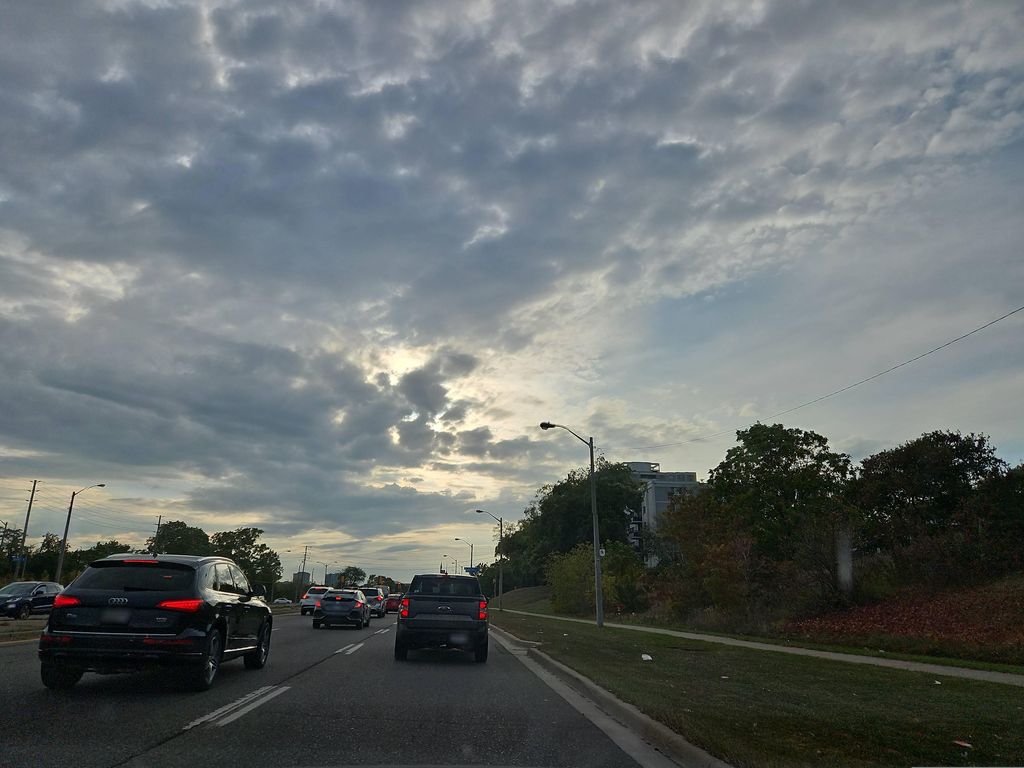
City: toronto